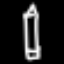
Label: pencil